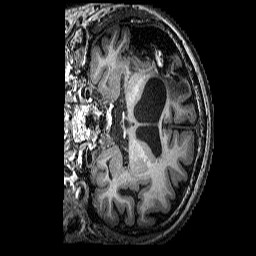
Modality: T1w
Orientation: coronal
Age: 66
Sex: male
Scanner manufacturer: siemens
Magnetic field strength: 3 T
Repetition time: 2.25 s
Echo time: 0.00452 s